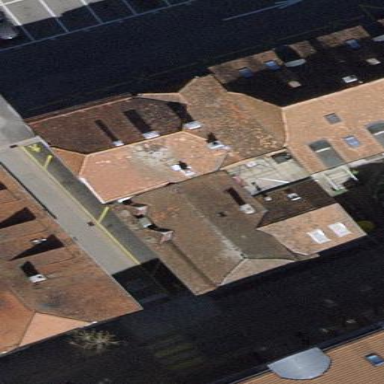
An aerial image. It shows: Building with apartments featuring unique double saltbox roof shape.